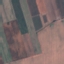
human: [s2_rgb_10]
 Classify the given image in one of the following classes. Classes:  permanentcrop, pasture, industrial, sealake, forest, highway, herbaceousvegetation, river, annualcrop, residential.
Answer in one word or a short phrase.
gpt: AnnualCrop